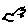
Label: bird